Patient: sex M, age 57
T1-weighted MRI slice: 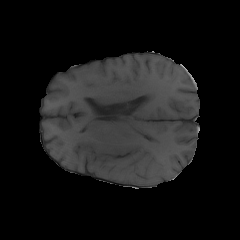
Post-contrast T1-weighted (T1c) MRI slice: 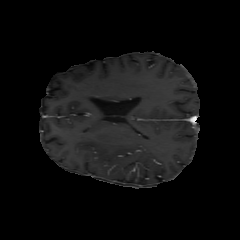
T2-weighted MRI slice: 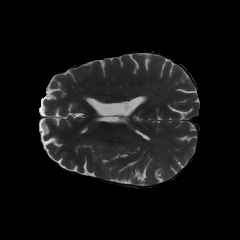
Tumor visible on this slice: yes
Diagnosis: Glioblastoma, IDH-wildtype
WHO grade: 4